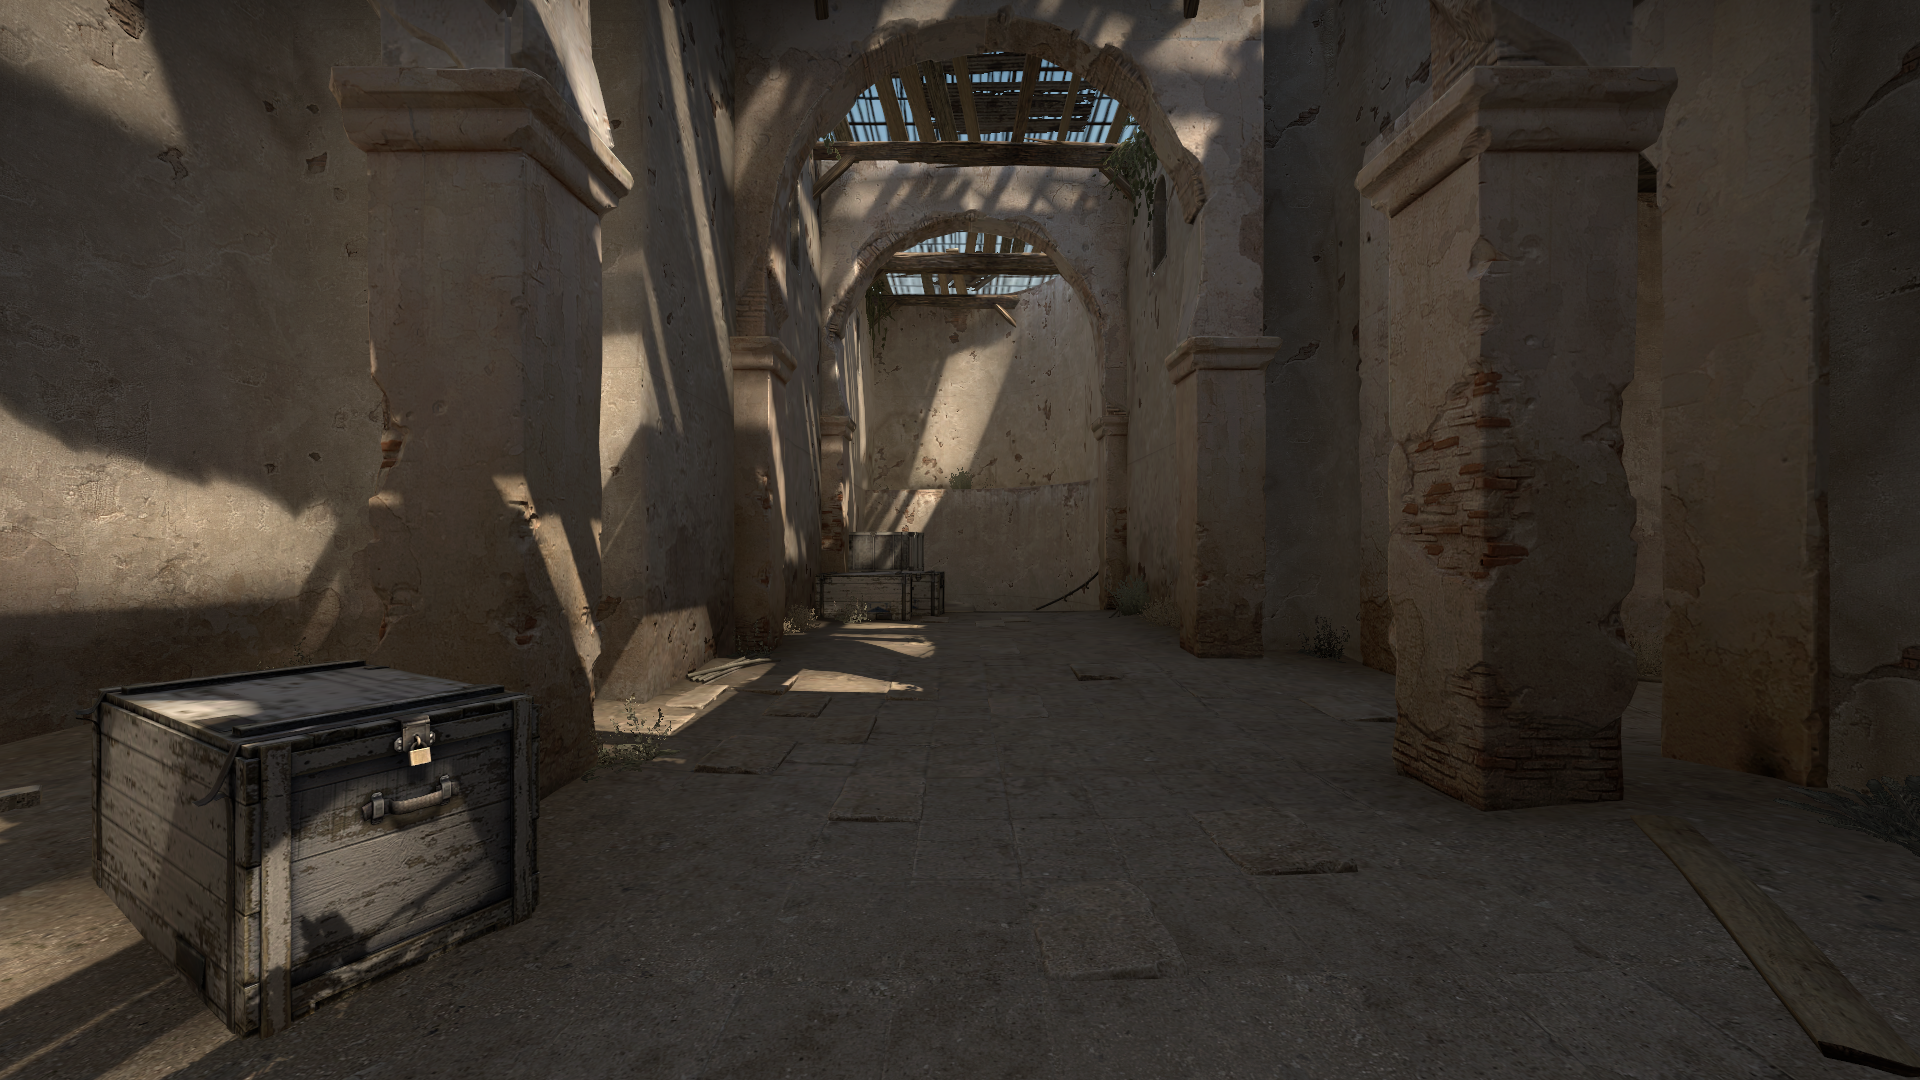
Map: de_dust2